Question: Hey so I'm doing a bit of revising for a midterm next week, and I have this question that I'm not being able to find the material or understand how to answer.

I can see how a single error, double or triple error happens, but I
am not sure how a 4-bit error would look like.
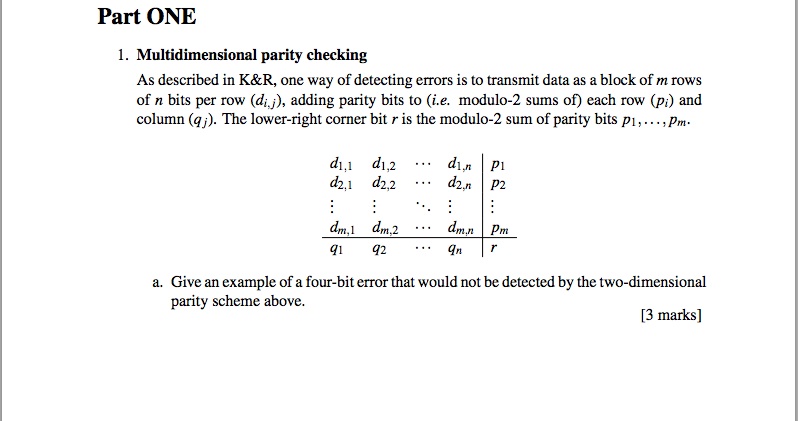
Answer: If you have any 2x2 block
'''
1 0
0 1
'''
and invert every bit in this block, then the parity is not changed on any row or column.